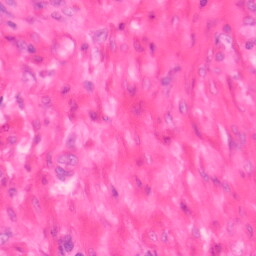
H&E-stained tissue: Colon